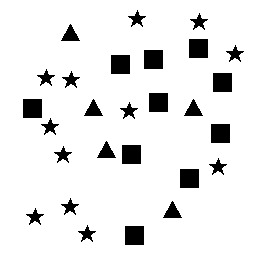
Squares: 10
Triangles: 5
Stars: 12
Total shapes: 27